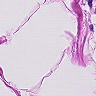
Metastatic tissue present: no